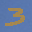
Label: 3